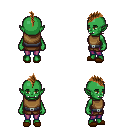
a pixel art fantasy rpg character, female body template, orc, green skin, leather chest armor, magenta pants, brown mohawk hairstyle, brown slippers, four views (front, back, left, right), 2x2 character sprite sheet, small pixel art, hard edges, no anti-aliasing